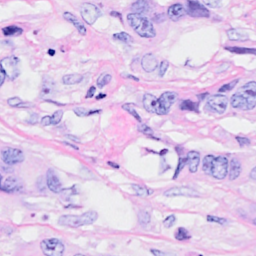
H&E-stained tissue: Breast